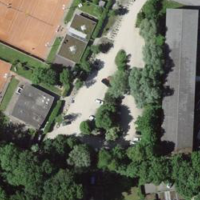
EUNIS habitat code: 53
Species observed at this site:
Allium ursinum